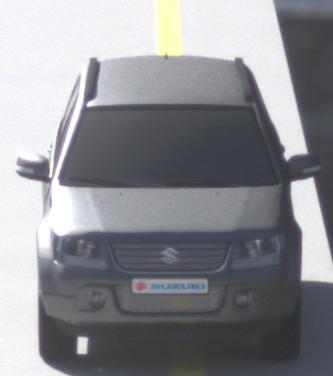
Make: Suzuki
Model: Grand Vitara
Detailed model: Gen. 1 JT
Model produced from: 2009
Model produced until: 2012
Doors: 5
Color: gray
Road condition: dry road
Daytime: morning or afternoon
Contrast: high contrast